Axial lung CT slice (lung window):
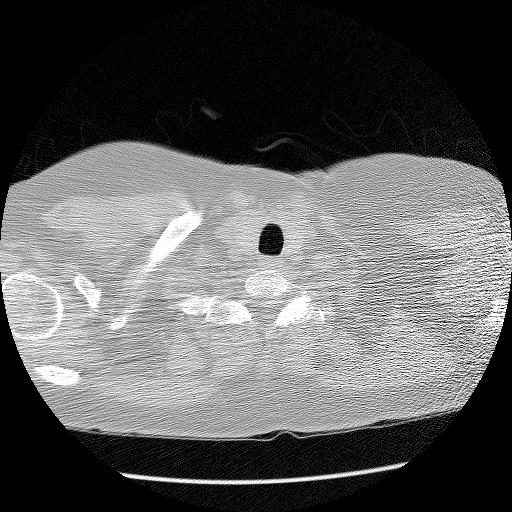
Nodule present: no